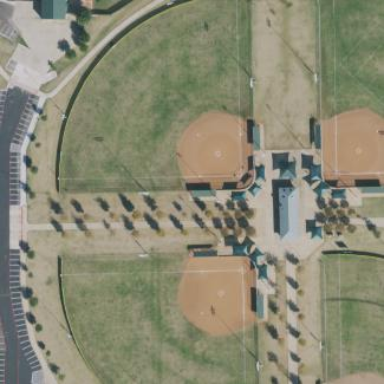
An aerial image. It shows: Softball pitch for leisure land activities.